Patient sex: M
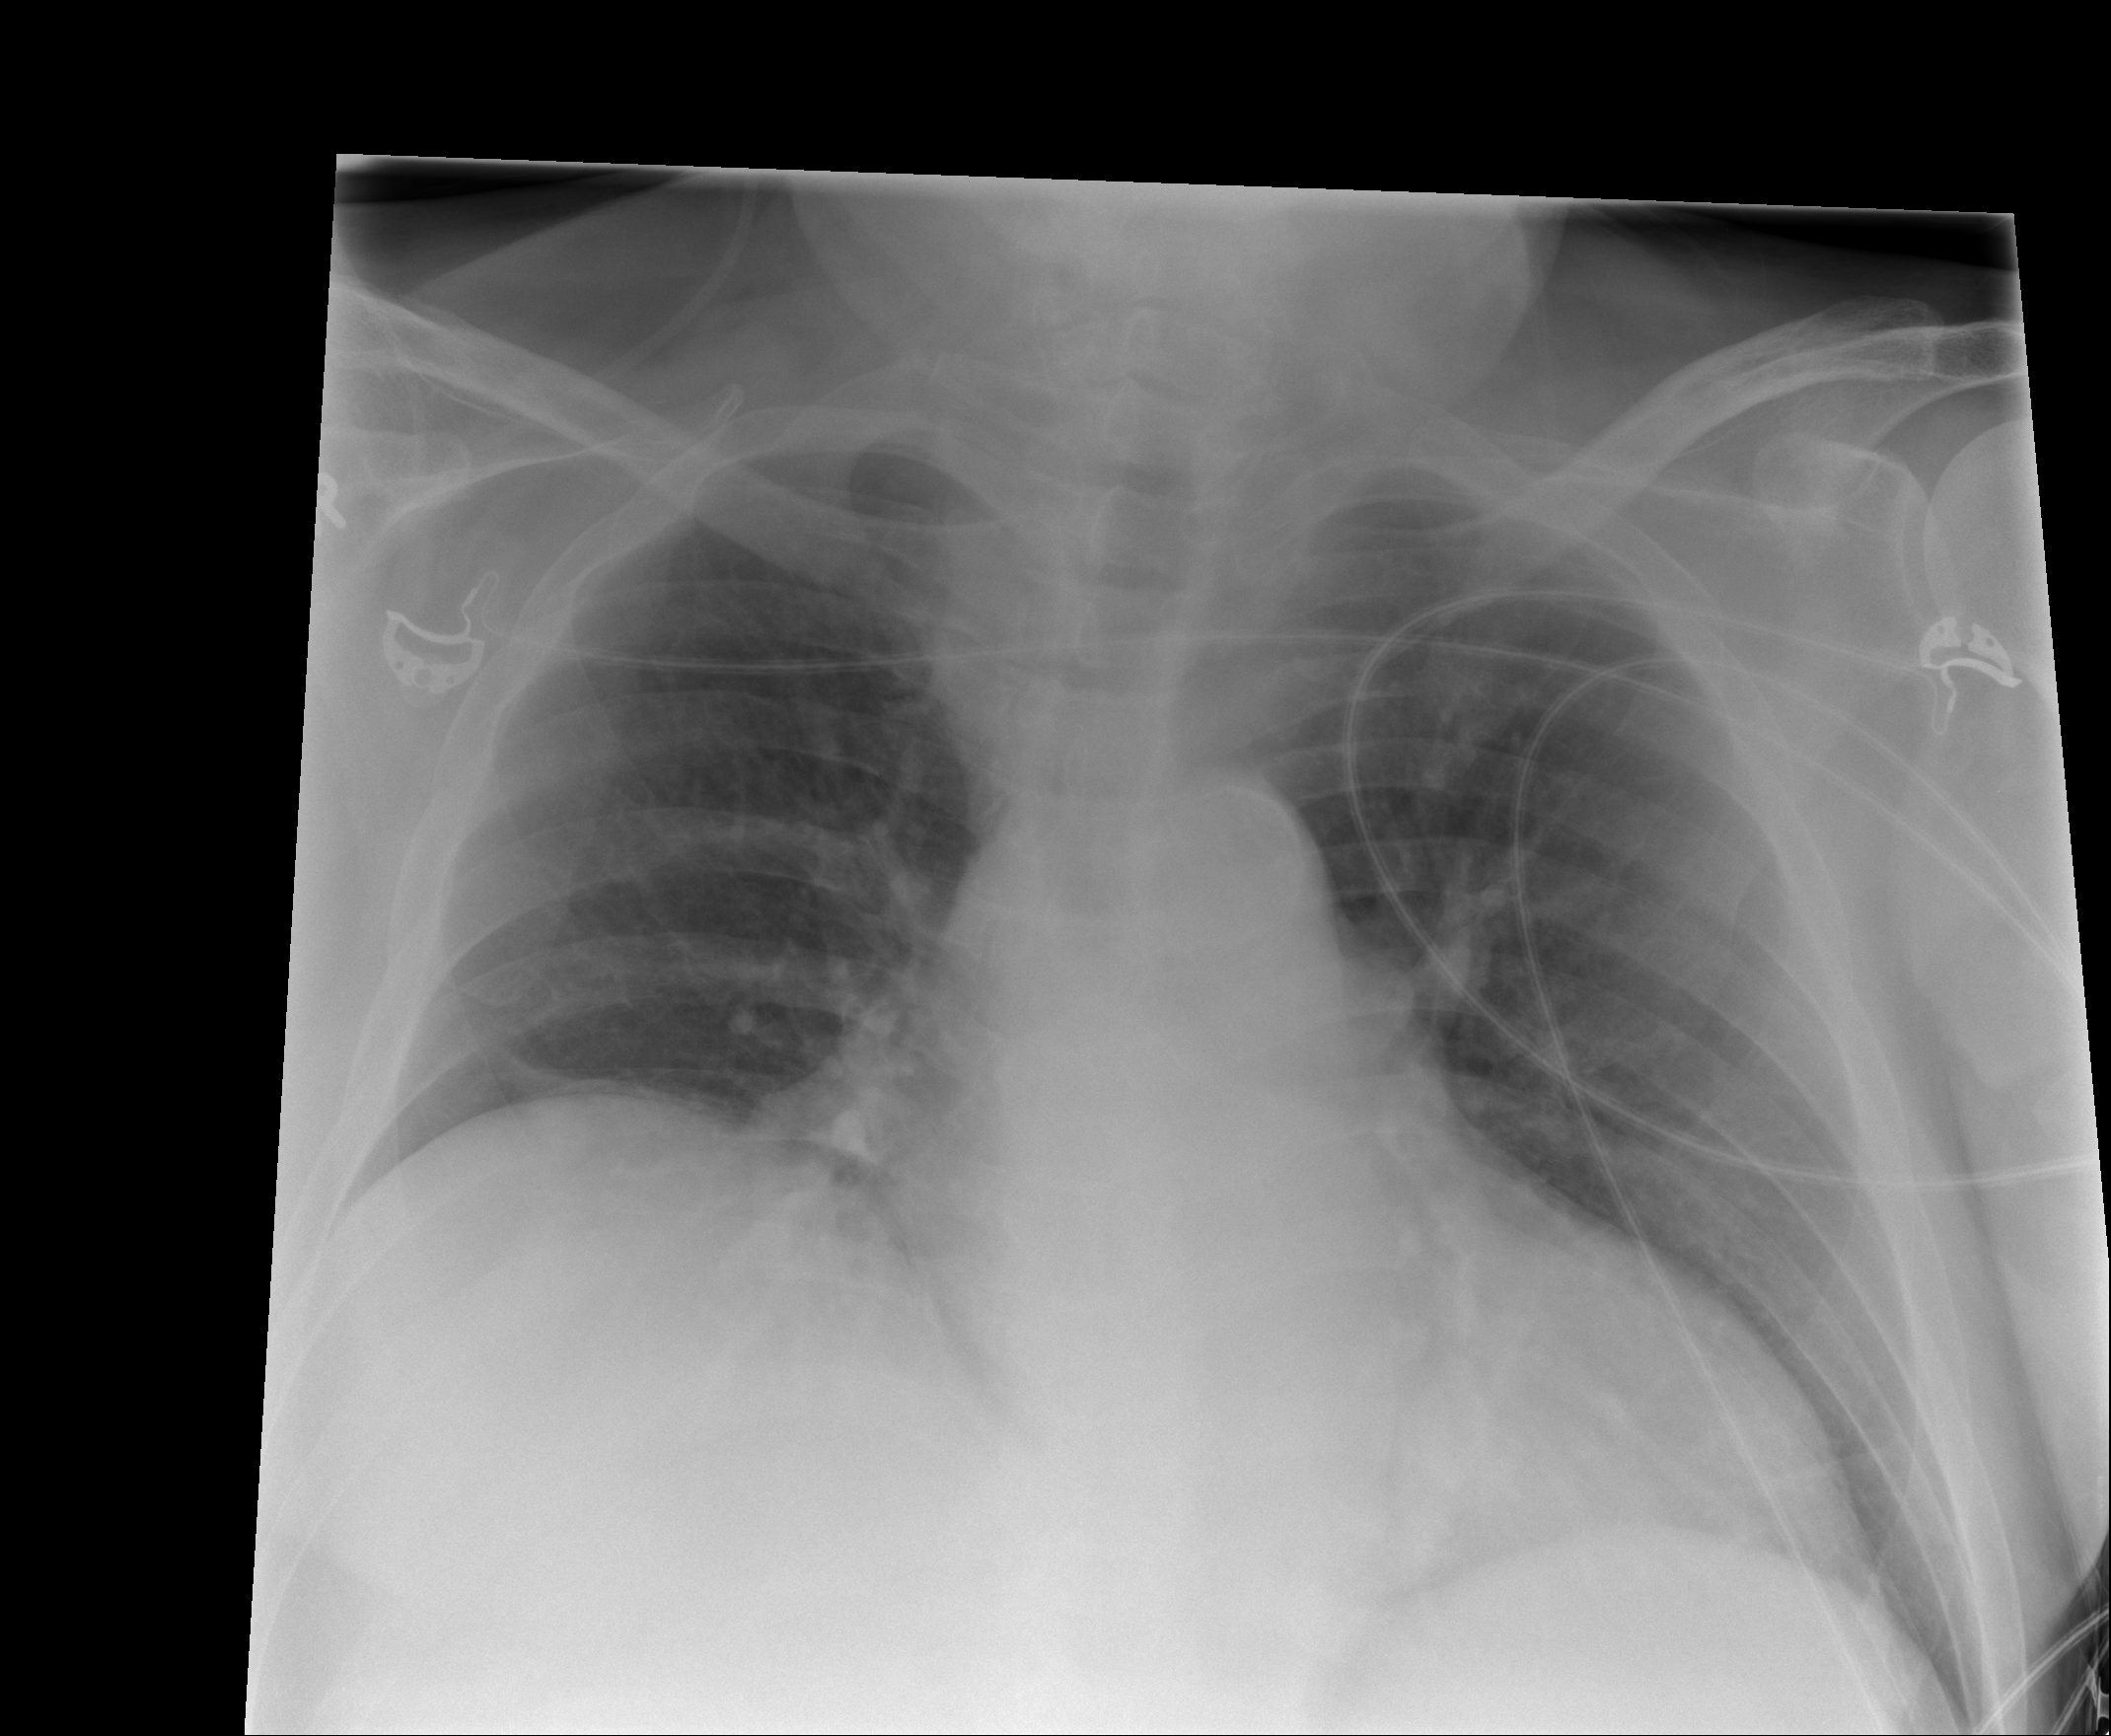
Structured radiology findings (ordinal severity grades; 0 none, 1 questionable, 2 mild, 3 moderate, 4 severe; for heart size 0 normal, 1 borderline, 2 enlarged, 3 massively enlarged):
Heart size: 2
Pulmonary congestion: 1
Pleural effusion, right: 0
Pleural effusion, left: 0
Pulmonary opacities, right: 0
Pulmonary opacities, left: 0
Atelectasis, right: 0
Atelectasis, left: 0